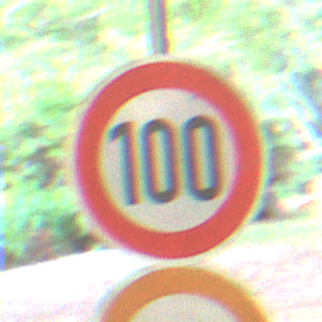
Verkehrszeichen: Geschwindigkeit100
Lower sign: UeberholverbotKraftfahrzeuge
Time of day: MorningAfternoon
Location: Roofed (Special)
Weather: NotSpecified
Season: NotSpecified
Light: Artificial